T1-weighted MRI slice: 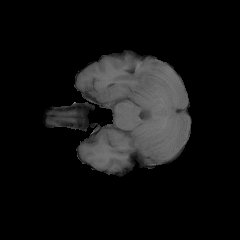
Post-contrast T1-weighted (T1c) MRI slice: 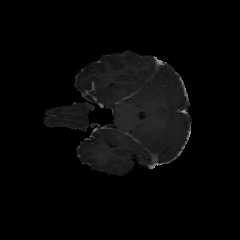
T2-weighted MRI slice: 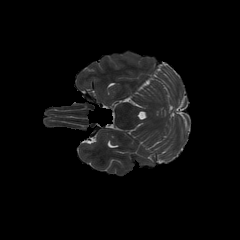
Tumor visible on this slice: no